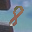
Label: 8